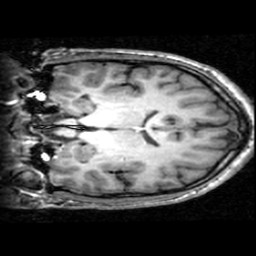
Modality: T1w
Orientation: coronal
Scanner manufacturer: ge
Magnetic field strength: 3 T
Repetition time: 0.009036 s
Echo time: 0.00184 s